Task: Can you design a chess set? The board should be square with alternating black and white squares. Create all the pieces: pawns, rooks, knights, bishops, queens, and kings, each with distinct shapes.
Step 4485:
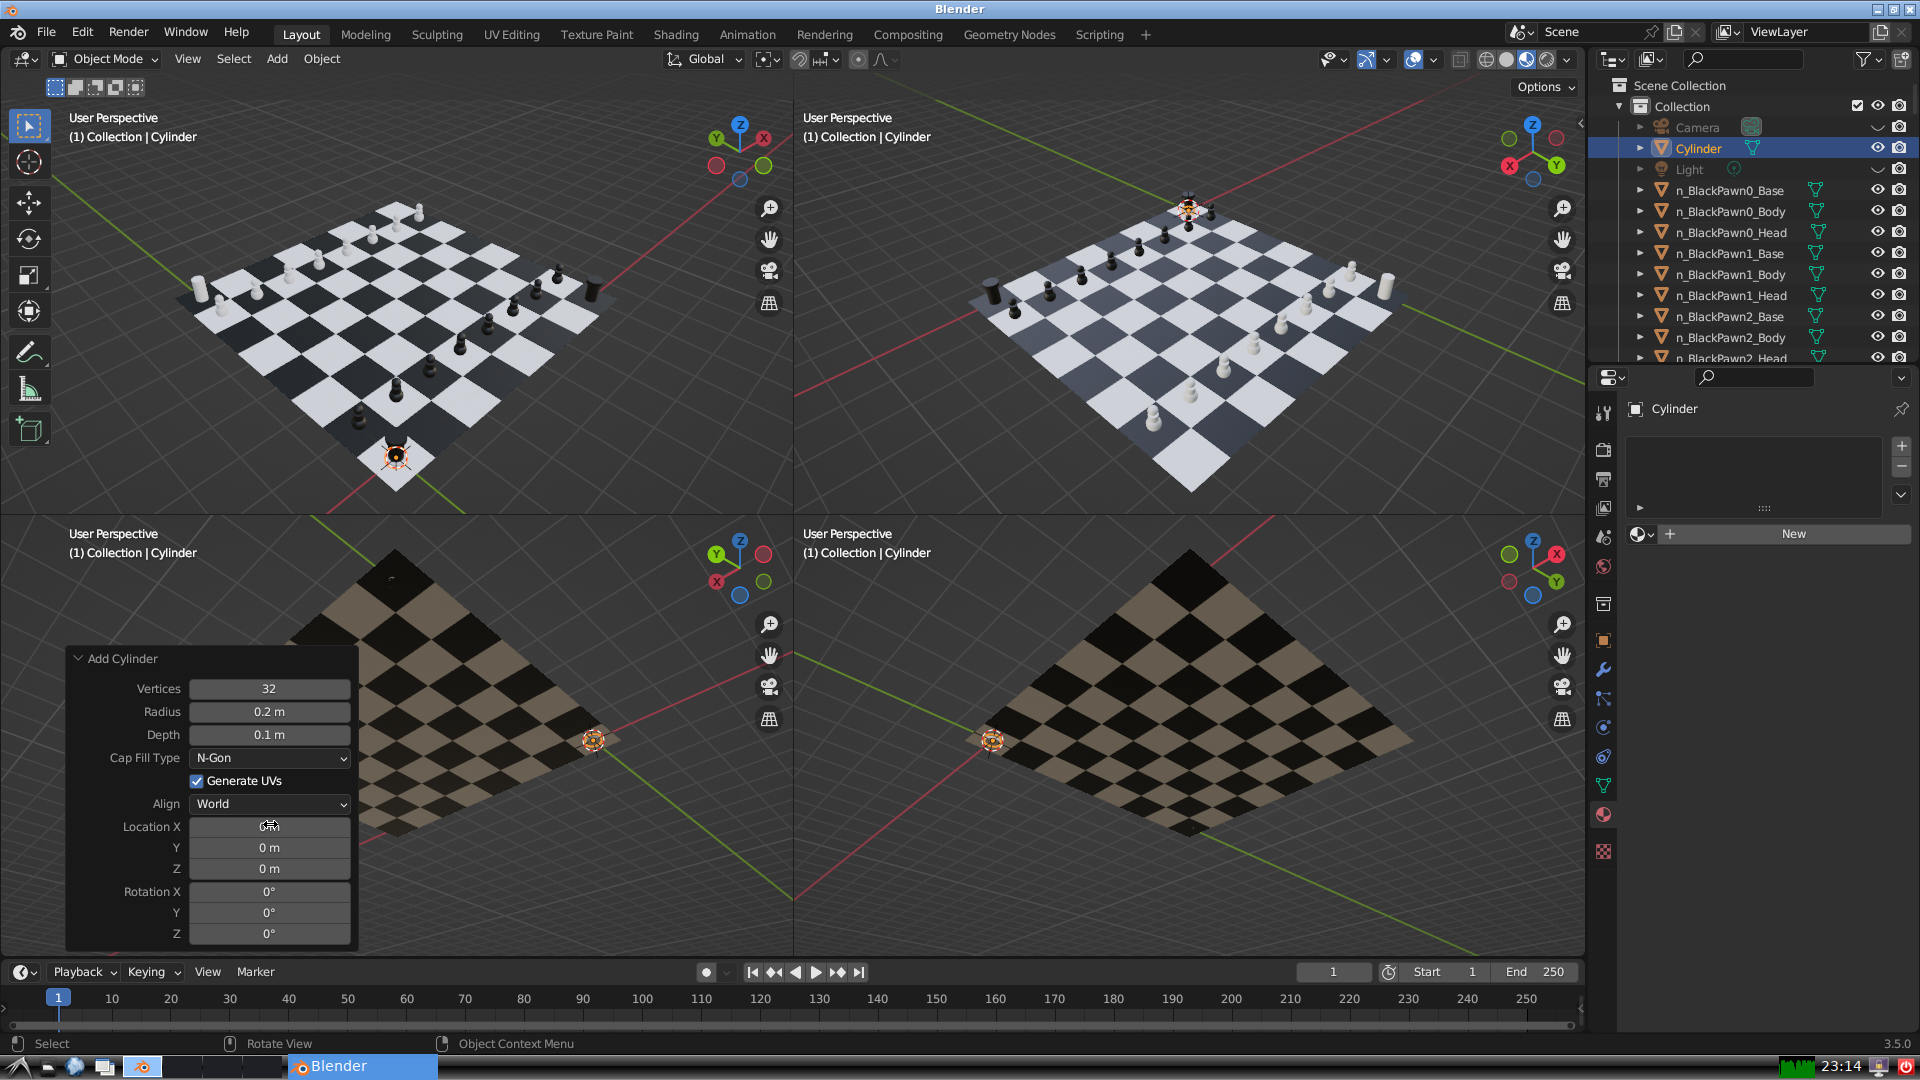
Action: {"mouse_move": [270, 844]}